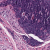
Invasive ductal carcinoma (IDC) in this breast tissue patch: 0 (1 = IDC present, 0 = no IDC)